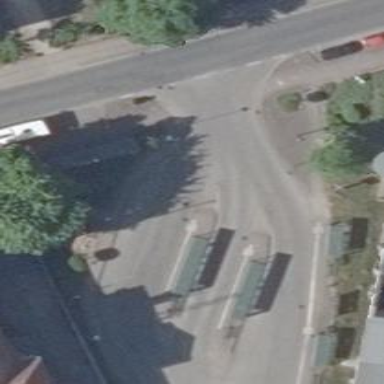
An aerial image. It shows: Bus station.